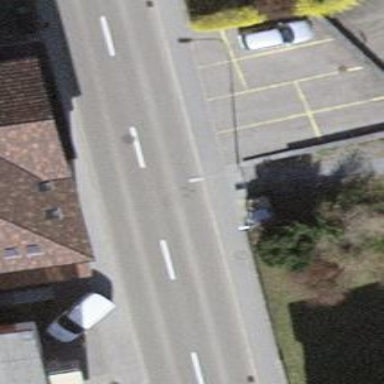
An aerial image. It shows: Bus stop with platform for public transport.